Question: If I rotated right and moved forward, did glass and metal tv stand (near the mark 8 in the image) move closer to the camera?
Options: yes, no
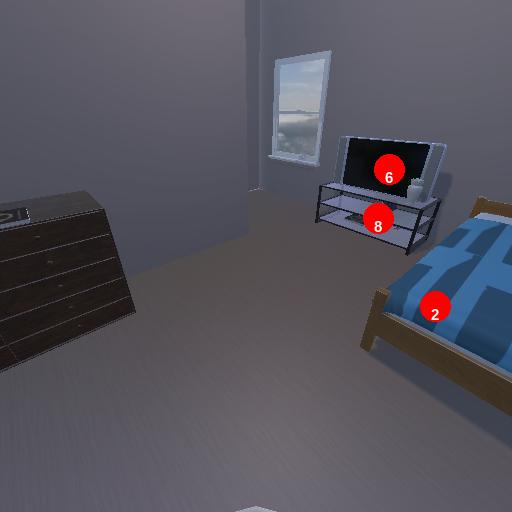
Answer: yes